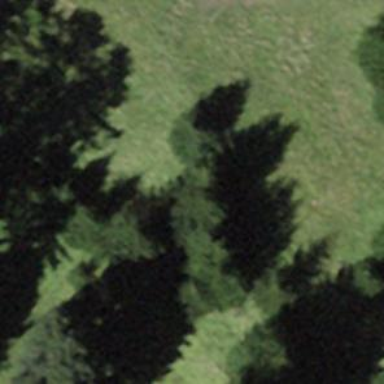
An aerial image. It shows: Path covered with grass.